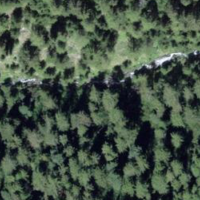
EUNIS habitat code: 43
Species observed at this site:
Pinguicula alpina